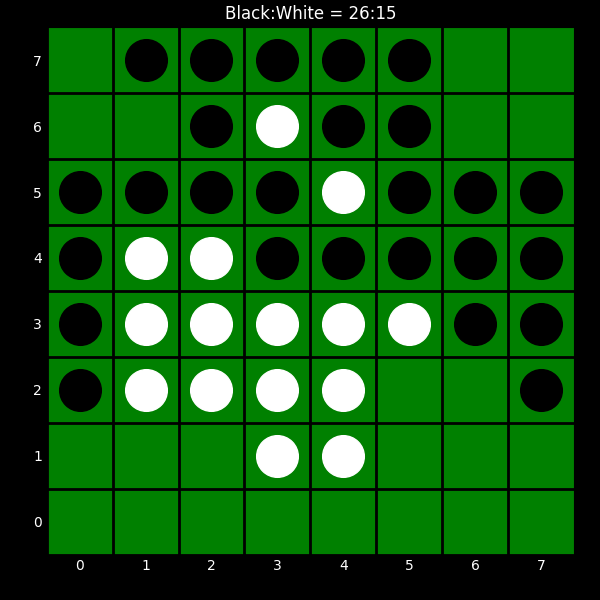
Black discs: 26
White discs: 15